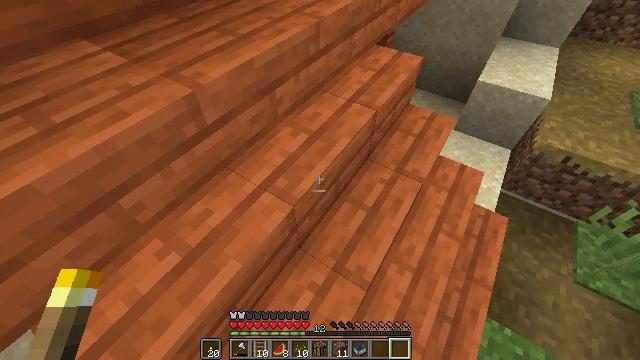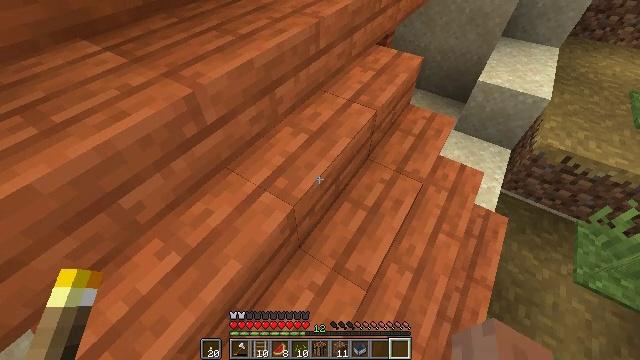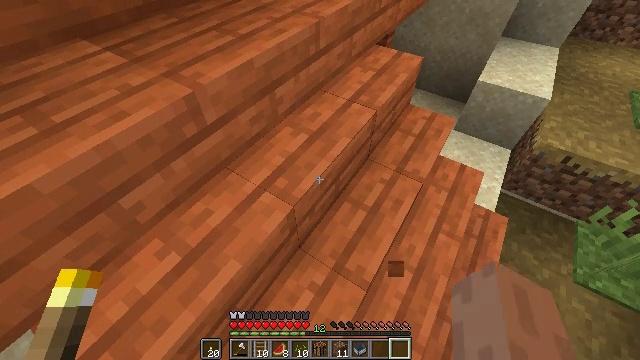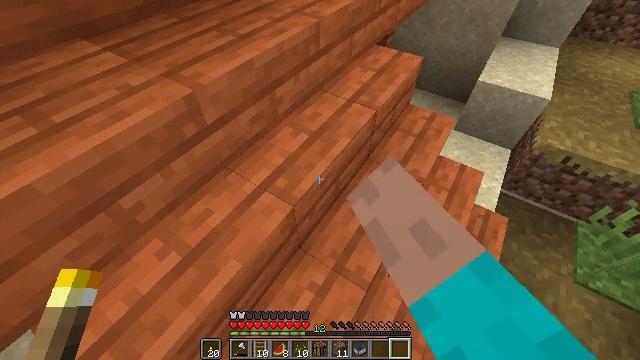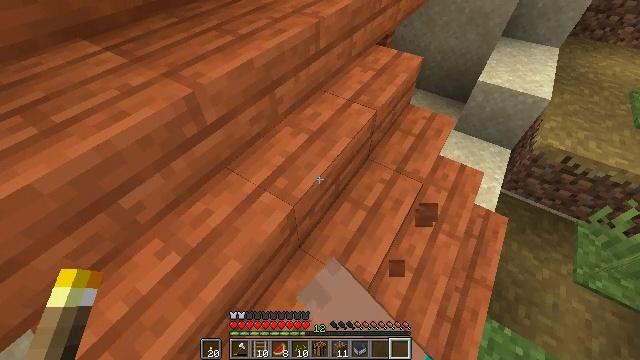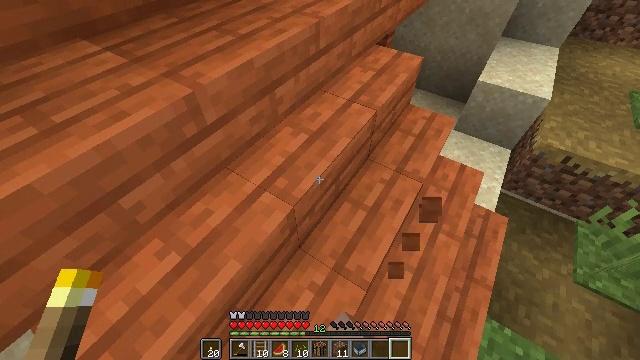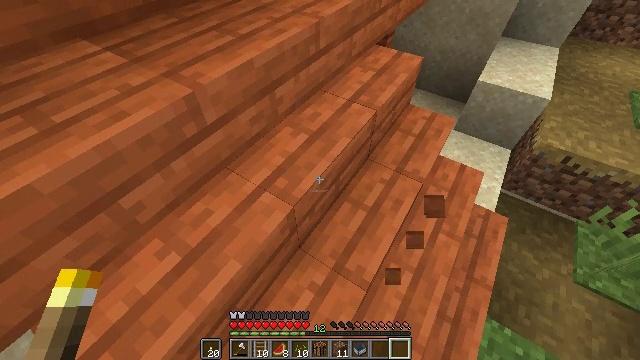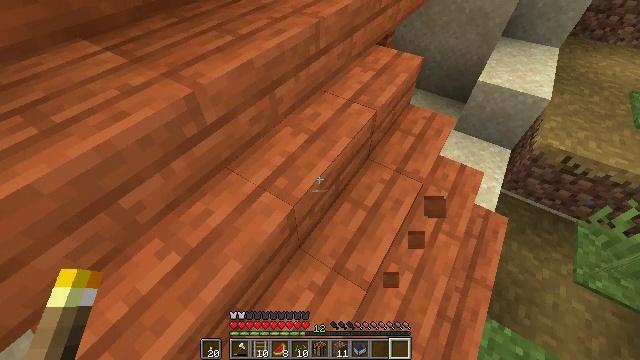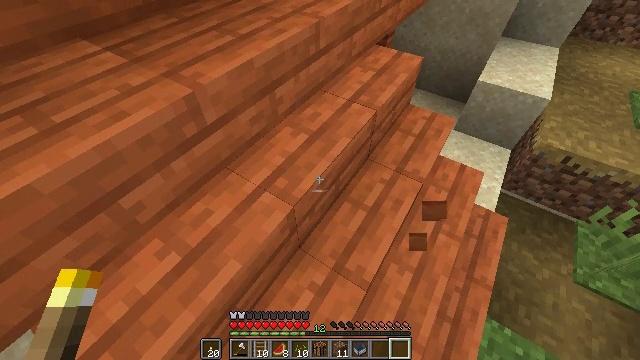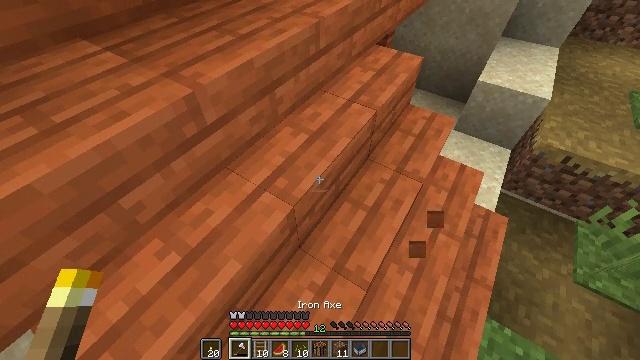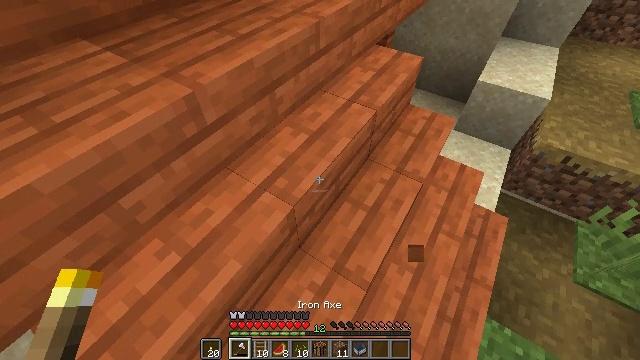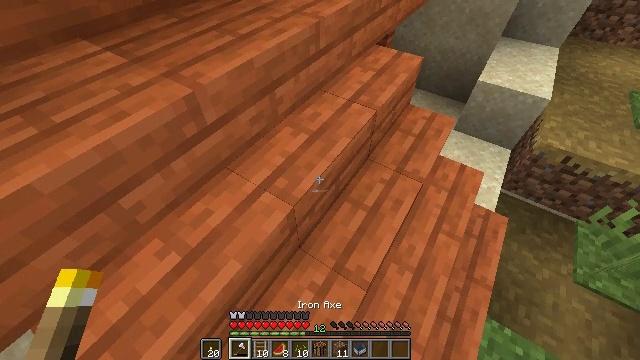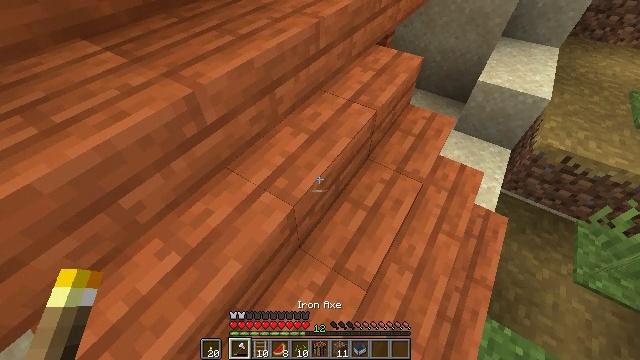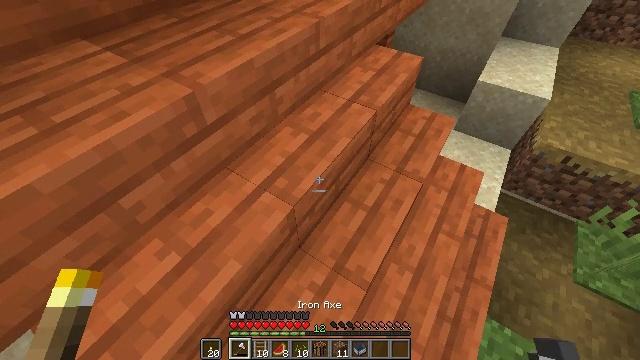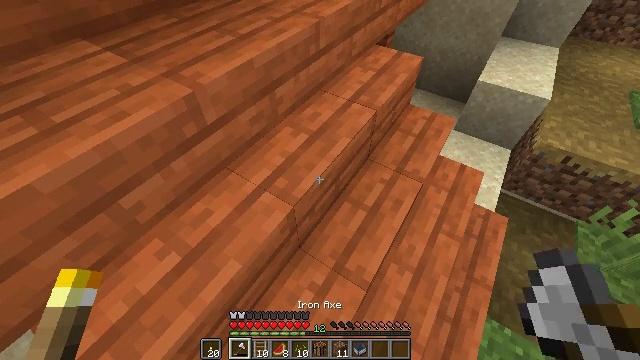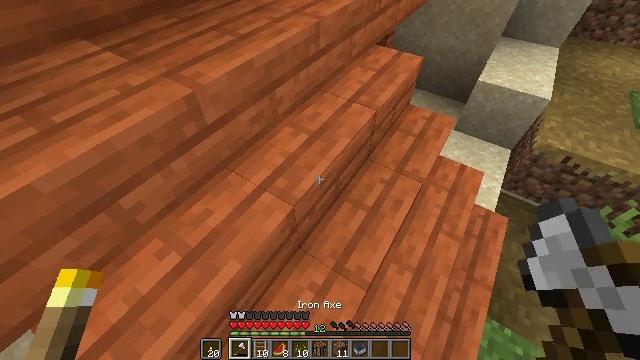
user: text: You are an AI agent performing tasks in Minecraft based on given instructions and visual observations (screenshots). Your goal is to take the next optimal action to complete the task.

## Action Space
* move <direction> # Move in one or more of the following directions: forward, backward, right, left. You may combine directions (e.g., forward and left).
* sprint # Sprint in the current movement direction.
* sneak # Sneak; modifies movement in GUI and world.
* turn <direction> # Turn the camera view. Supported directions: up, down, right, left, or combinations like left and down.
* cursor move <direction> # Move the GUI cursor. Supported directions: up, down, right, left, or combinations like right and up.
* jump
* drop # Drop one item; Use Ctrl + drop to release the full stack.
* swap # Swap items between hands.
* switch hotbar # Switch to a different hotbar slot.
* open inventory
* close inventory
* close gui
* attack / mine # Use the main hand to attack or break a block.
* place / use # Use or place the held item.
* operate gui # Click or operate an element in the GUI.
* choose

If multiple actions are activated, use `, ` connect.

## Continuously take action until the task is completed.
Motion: motion action
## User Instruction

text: Pick up the acacia stairs after mining.
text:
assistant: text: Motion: no_op
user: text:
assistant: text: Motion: attack / mine
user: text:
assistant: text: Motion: attack / mine
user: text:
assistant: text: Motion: attack / mine
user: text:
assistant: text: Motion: attack / mine
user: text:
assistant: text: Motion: no_op
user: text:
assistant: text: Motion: no_op
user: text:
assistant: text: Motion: no_op
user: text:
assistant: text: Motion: no_op
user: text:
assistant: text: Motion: no_op
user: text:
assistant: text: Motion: no_op
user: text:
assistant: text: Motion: no_op
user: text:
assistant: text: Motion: no_op
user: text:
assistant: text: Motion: no_op
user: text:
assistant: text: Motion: no_op
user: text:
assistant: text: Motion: attack / mine
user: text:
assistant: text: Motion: attack / mine
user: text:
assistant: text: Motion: attack / mine
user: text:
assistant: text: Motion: attack / mine
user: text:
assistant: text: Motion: attack / mine
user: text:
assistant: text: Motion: attack / mine
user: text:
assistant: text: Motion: attack / mine
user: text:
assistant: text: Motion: attack / mine
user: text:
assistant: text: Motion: attack / mine
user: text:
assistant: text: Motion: attack / mine
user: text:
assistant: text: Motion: attack / mine
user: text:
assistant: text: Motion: attack / mine
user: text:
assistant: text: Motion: attack / mine
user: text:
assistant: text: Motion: attack / mine
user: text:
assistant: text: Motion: turn right, attack / mine